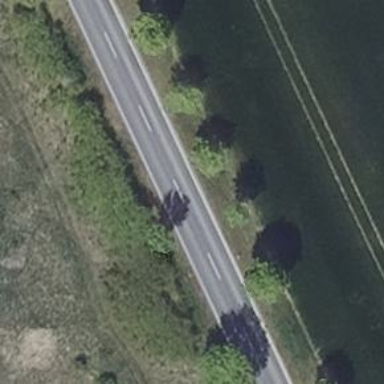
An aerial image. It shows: Row of trees in natural setting.